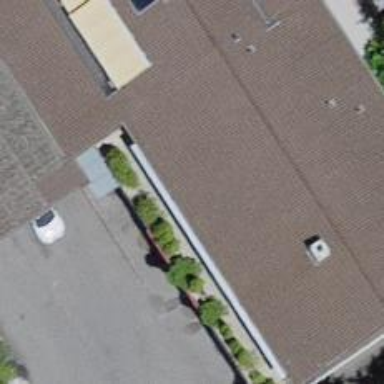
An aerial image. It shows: Car repair shop.